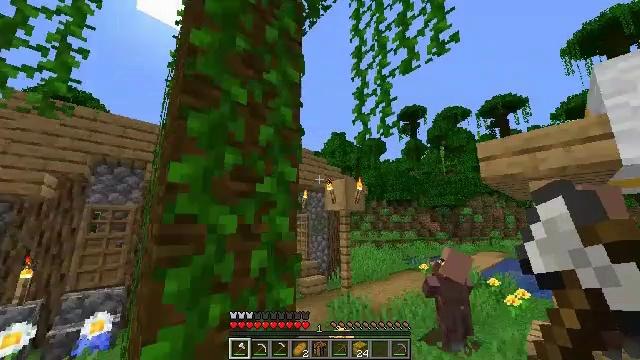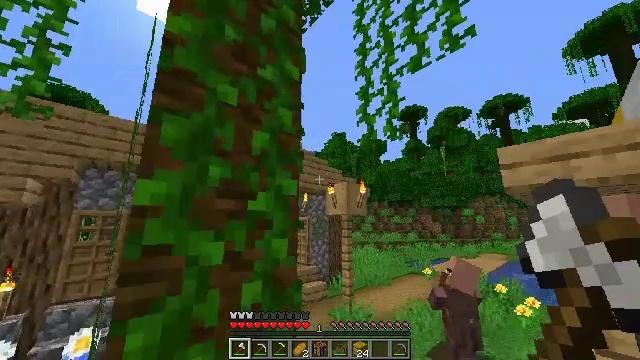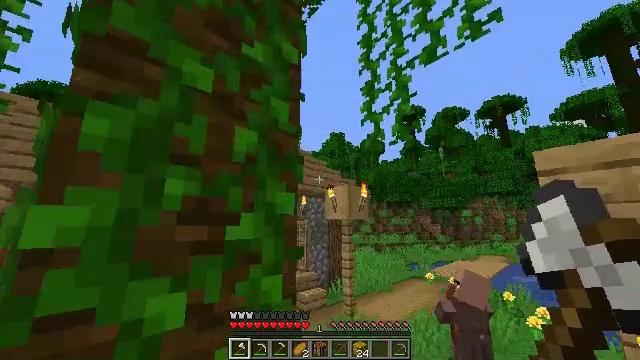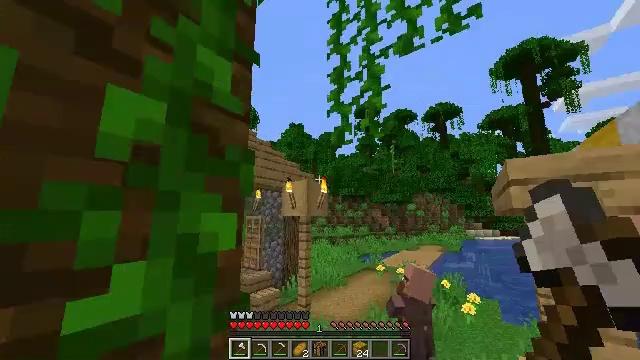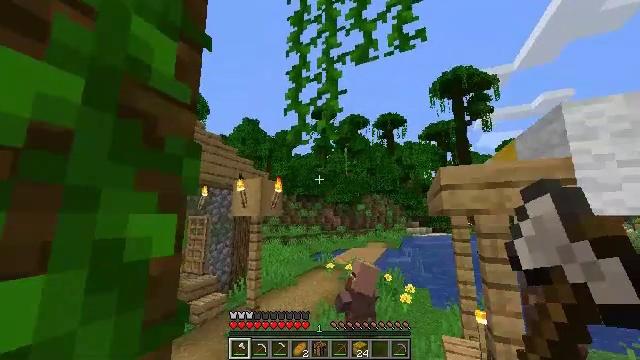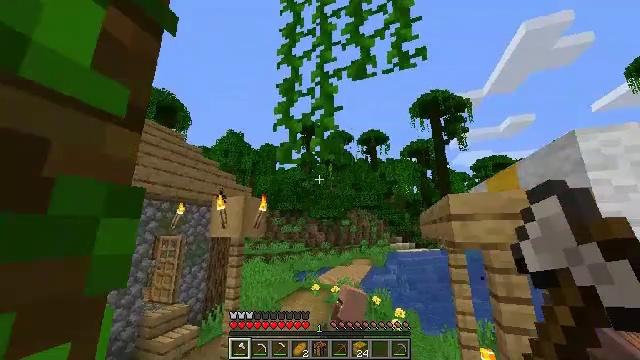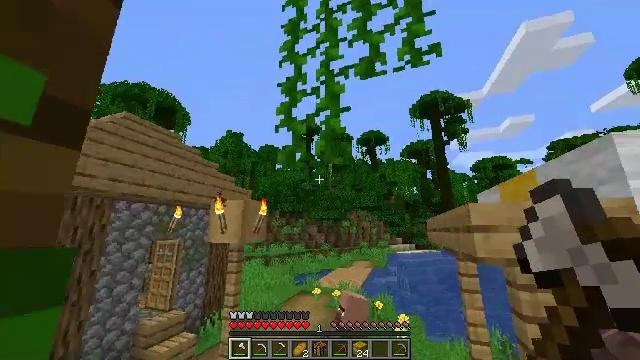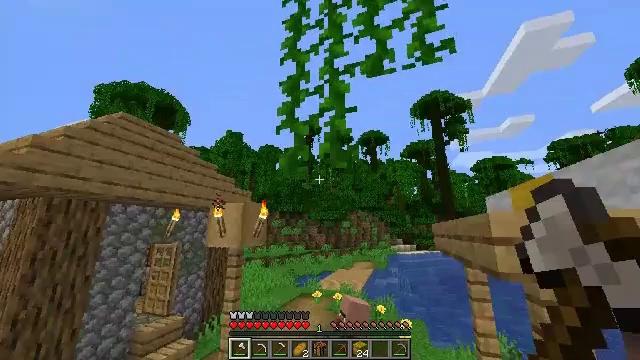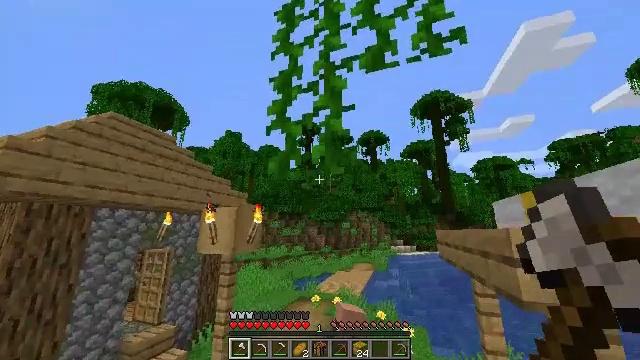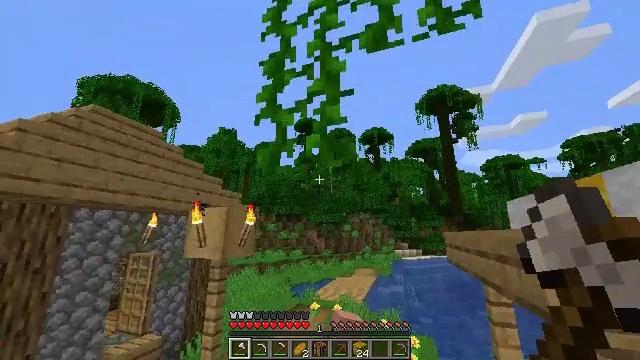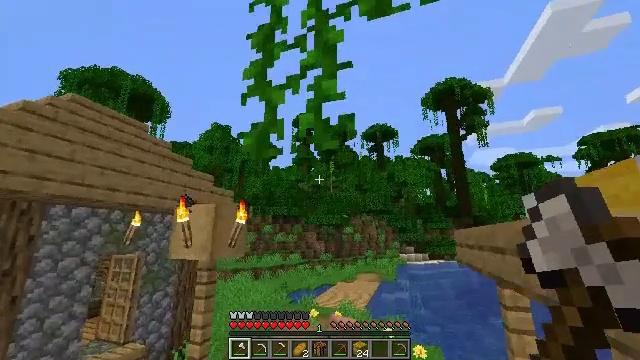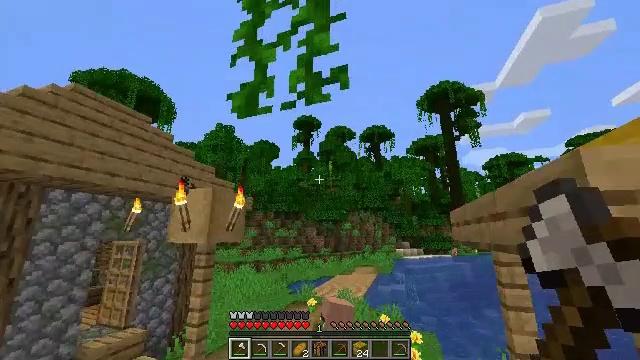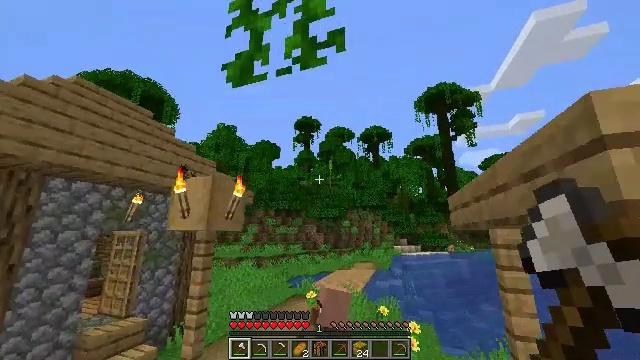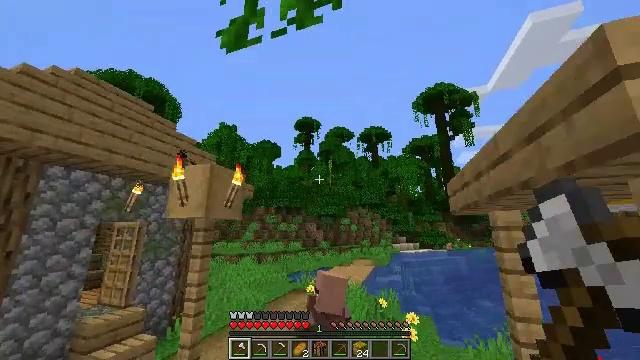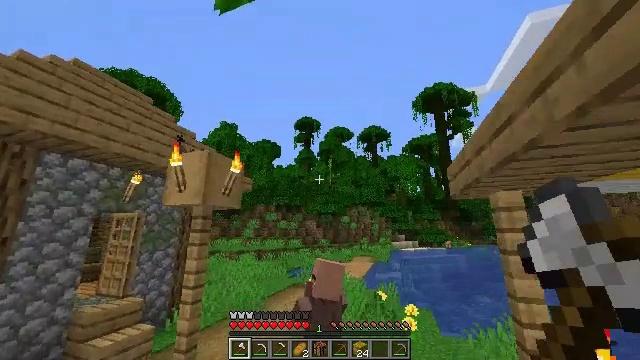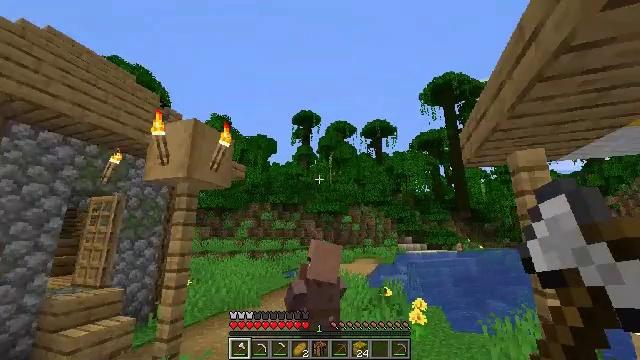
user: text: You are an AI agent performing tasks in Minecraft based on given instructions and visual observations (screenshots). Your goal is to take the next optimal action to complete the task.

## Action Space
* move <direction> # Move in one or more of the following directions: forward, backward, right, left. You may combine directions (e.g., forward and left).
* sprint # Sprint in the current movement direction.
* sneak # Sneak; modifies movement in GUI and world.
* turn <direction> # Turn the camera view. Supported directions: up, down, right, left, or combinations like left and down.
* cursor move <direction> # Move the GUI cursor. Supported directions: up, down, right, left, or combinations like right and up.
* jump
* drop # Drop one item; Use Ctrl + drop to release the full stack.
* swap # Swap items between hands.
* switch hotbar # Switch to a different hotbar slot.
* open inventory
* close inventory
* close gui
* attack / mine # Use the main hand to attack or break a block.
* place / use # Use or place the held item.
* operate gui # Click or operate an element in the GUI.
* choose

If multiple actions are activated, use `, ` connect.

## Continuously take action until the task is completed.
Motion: motion action
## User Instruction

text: Collect fern using your hands.
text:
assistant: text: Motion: move forward, sprint, jump
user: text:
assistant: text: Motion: move forward, sprint, jump
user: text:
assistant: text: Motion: move forward, sprint, turn right and down, jump
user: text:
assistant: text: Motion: move forward, sprint, turn right, jump
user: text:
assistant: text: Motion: move forward, sprint, turn right and up, jump
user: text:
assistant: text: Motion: move forward, sprint, jump
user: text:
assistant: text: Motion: move forward, sprint, jump
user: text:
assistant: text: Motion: move forward, sprint, jump
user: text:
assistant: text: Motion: move forward, sprint, jump
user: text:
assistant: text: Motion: move forward, sprint, jump
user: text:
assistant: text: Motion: move forward, sprint, jump
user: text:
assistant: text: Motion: move forward, sprint, jump
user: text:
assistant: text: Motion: move forward, sprint, jump
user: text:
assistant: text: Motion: move forward, sprint, jump
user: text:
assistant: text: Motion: move forward, sprint, jump
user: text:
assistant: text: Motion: move forward, sprint, jump
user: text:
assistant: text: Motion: move forward, sprint, jump
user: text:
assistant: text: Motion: move forward, sprint, jump
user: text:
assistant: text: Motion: move forward, sprint, jump
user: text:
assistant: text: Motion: move forward, sprint, jump
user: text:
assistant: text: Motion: move forward, sprint, jump
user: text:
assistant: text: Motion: move forward, sprint, jump
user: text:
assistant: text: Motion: move forward and move left, sprint, jump
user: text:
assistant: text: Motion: move forward and move left, sprint, jump
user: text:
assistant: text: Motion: move forward and move left, sprint, jump
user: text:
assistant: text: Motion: move forward and move left, sprint, jump
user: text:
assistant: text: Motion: move forward, sprint, jump
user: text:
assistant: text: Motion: move forward, sprint, jump
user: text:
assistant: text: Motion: move forward, sprint, jump
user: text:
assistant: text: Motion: move forward, sprint, jump